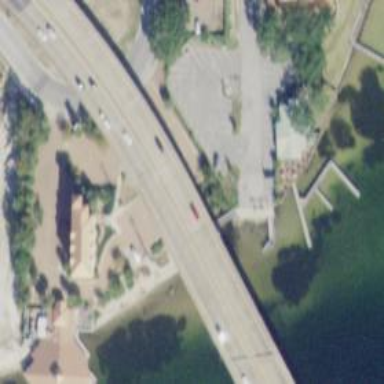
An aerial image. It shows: Trunk highway bridge.